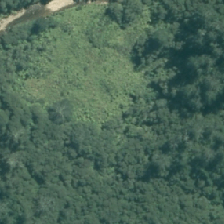
Land cover: manuka_kanuka